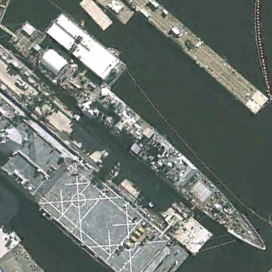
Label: cruiser